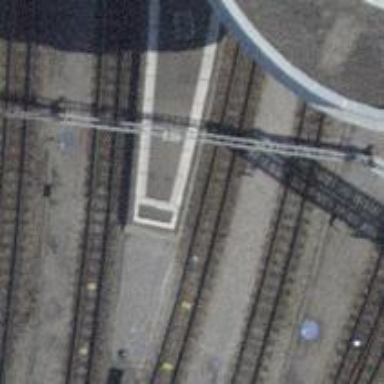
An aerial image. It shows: Narrow-gauge railway track with electrified contact line. The railway has one track.